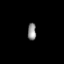
Tissue: prostate
Cell type: Epithelial cells
Senescence score: 0.2692
Nuclear area (px): 145
Mean DAPI intensity: 138.497